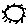
Label: sun